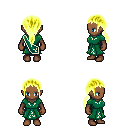
a pixel art fantasy rpg character, female body template, human, dark skin, sash dress, red pants, gold ponytail hairstyle, four views (front, back, left, right), 2x2 character sprite sheet, small pixel art, hard edges, no anti-aliasing